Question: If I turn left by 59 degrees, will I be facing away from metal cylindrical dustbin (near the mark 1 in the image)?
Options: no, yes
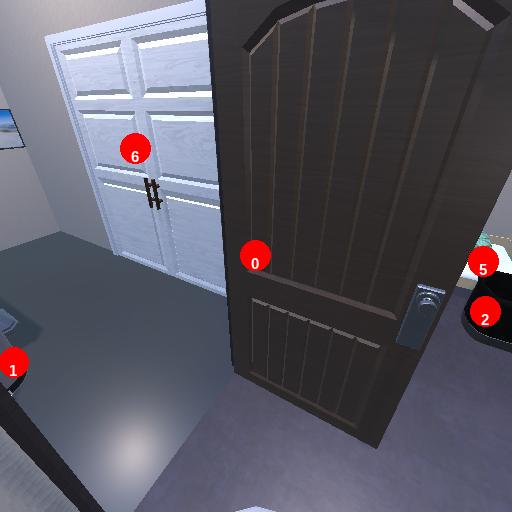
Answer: no